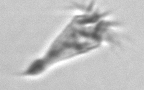
Label: Paratontonia_gracillima